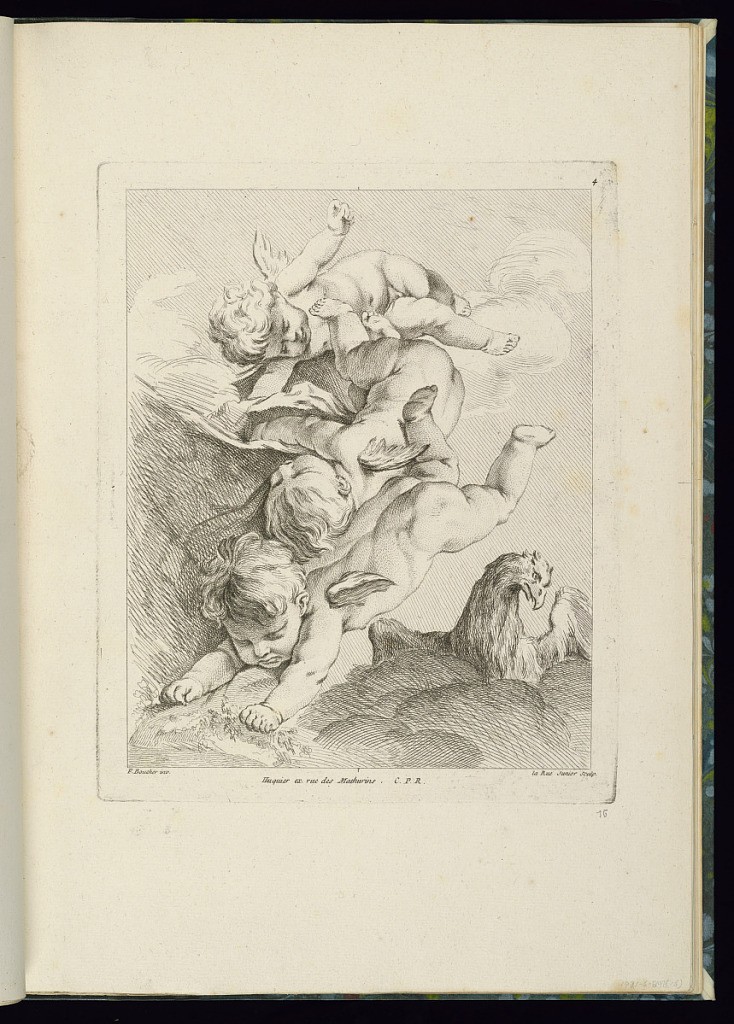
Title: Three Putti
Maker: François Boucher, French, 1703–1770
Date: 1749–61
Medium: Etching on laid paper
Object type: Print
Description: Three winged putti in the clouds, holding onto a piece of fabric with an eagle in the lower right. The plate is signed and numbered.